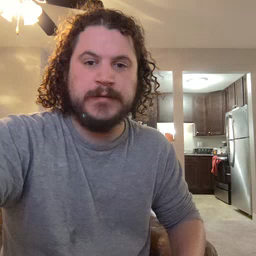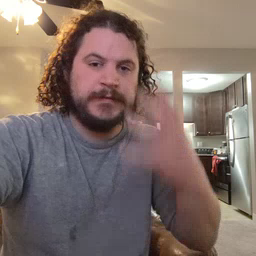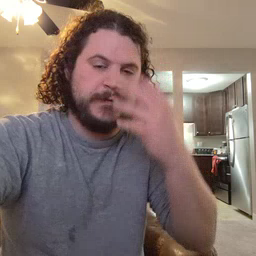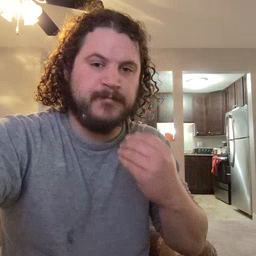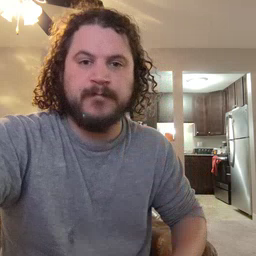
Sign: sleep